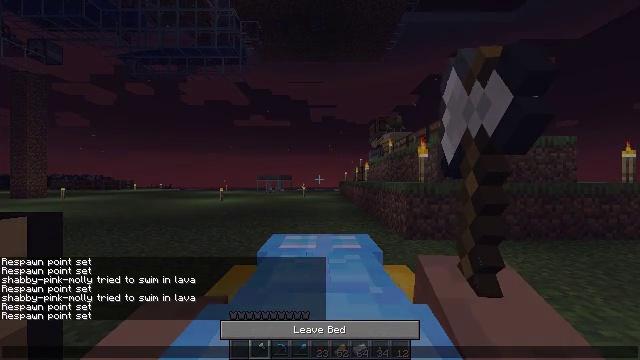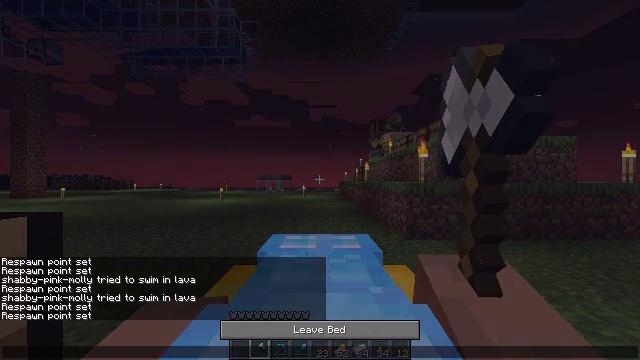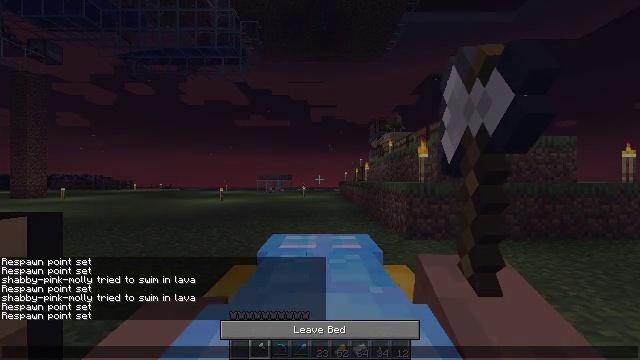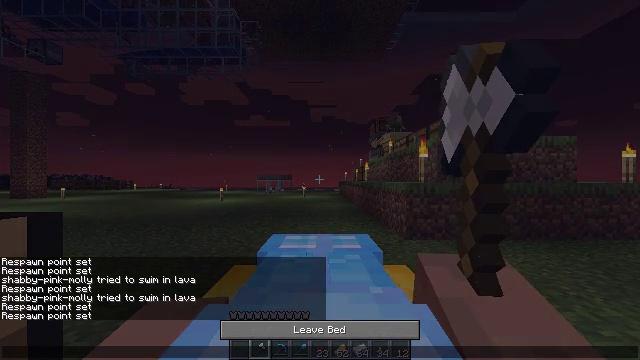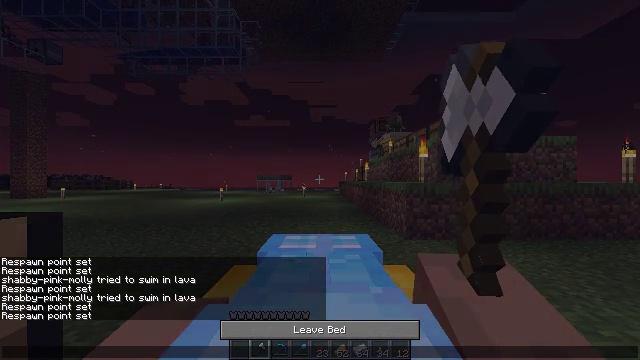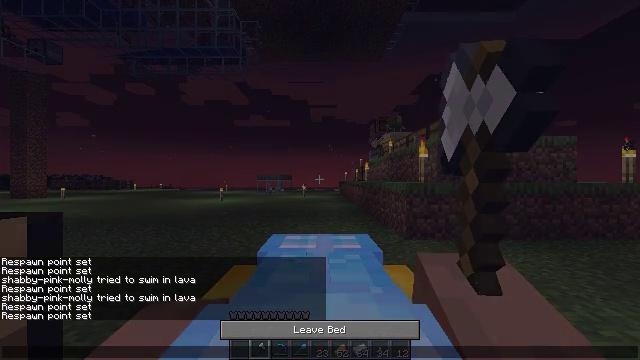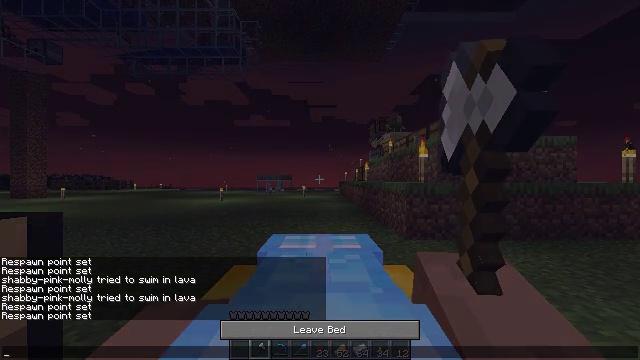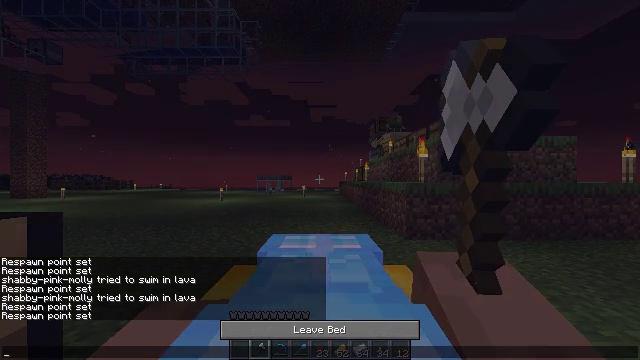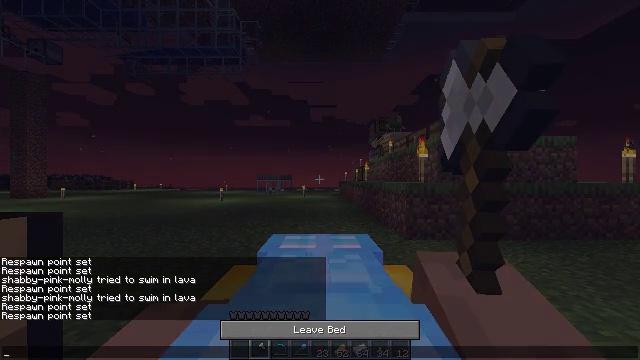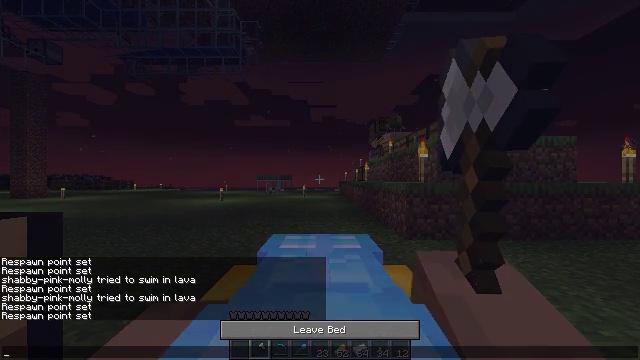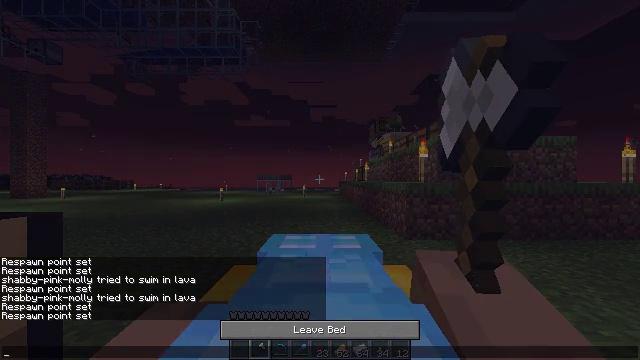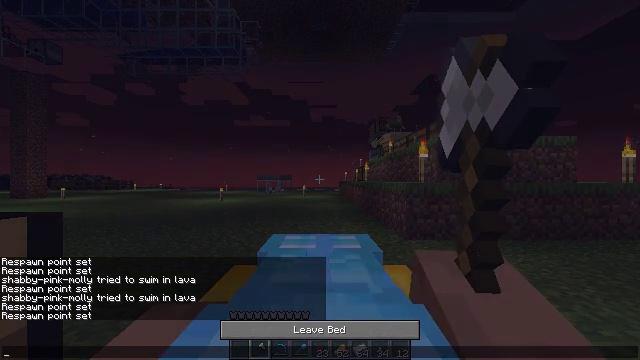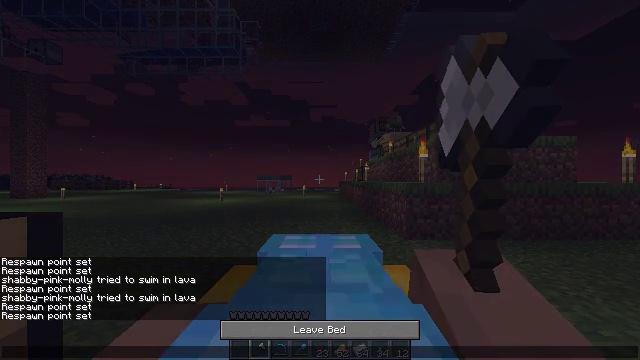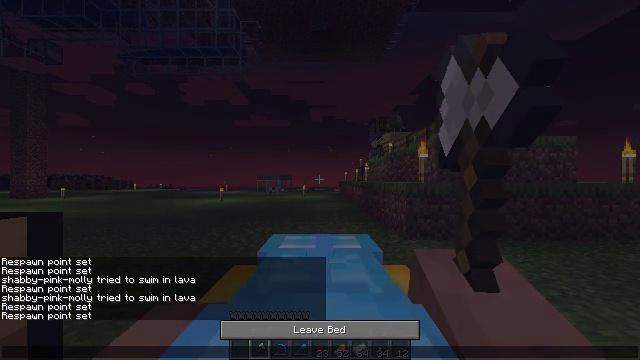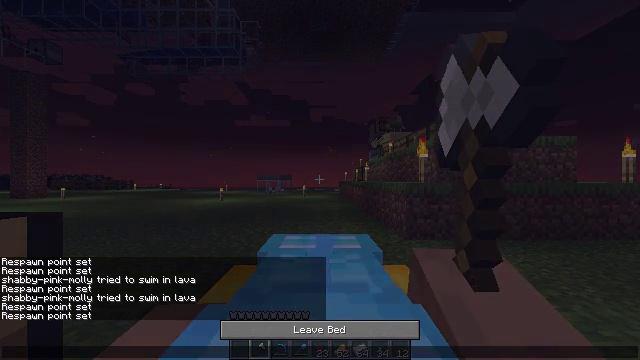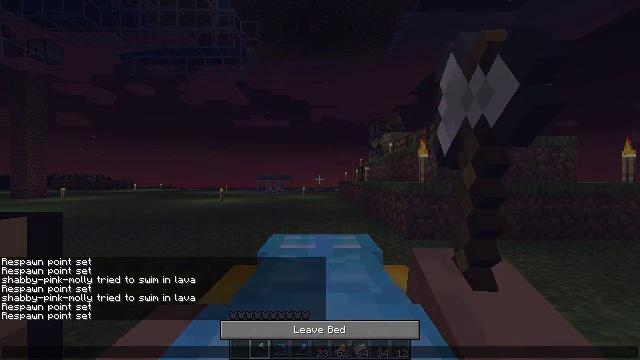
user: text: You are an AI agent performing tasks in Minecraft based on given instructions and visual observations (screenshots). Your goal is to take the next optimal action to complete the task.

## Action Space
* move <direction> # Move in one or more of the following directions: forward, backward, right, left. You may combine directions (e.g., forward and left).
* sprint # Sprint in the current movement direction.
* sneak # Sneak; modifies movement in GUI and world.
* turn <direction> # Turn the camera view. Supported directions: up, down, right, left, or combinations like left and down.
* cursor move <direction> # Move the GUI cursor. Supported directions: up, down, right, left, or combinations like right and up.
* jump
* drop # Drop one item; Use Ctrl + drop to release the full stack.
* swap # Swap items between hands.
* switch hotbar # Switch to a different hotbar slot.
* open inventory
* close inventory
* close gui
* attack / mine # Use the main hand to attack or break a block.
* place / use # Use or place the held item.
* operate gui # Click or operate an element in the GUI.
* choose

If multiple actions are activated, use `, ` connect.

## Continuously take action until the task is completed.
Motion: motion action
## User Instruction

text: Attack the spruce trapdoor to gather it.
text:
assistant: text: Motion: no_op
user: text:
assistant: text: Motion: no_op
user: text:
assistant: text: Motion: no_op
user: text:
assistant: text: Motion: no_op
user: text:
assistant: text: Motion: no_op
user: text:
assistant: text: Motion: no_op
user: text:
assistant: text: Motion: no_op
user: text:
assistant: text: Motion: no_op
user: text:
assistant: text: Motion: no_op
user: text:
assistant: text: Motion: no_op
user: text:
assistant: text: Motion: no_op
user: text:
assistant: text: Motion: no_op
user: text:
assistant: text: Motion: no_op
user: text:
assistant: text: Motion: no_op
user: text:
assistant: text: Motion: no_op
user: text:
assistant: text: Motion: no_op
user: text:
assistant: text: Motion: no_op
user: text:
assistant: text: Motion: no_op
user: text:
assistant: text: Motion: no_op
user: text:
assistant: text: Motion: no_op
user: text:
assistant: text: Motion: no_op
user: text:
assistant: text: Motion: no_op
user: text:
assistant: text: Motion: no_op
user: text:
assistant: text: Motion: no_op
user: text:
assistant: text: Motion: no_op
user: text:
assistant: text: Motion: no_op
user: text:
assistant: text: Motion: no_op
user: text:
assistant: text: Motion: no_op
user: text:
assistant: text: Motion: no_op
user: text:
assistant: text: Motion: no_op